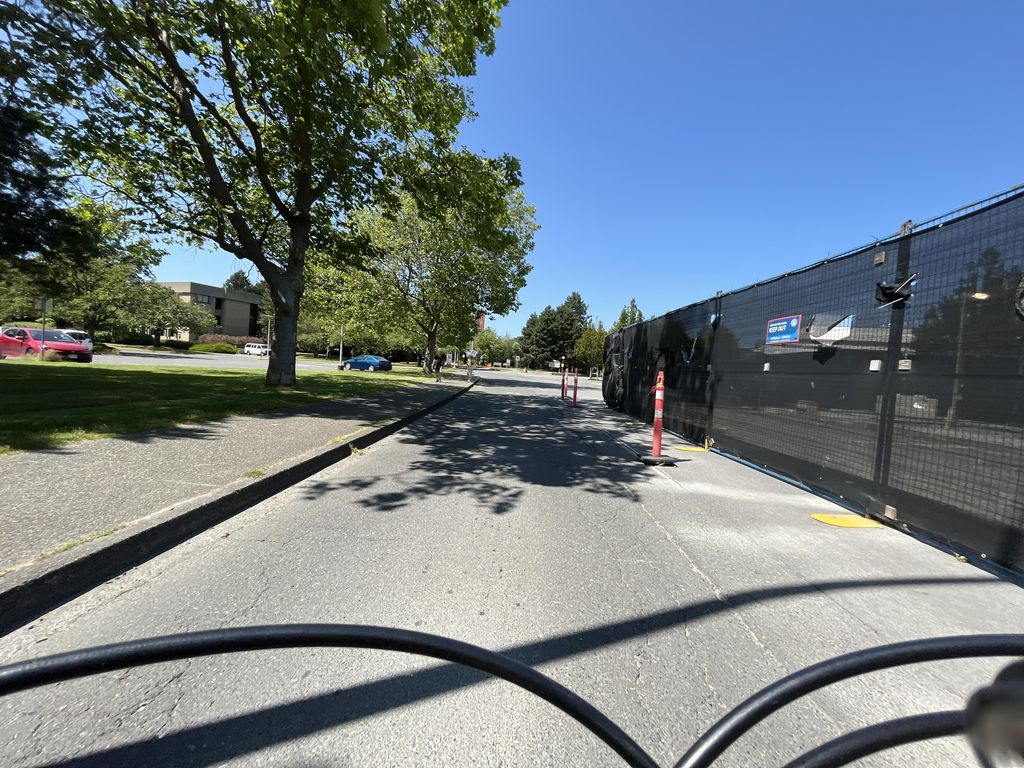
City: victoria